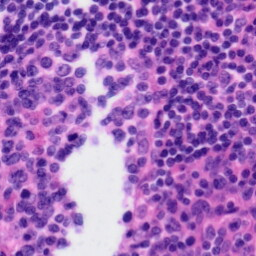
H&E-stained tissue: Tonsil